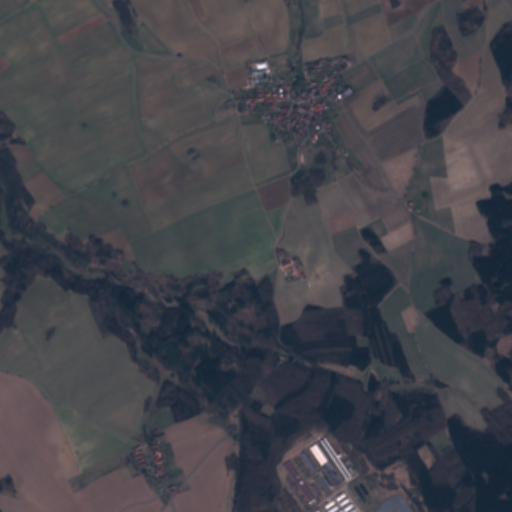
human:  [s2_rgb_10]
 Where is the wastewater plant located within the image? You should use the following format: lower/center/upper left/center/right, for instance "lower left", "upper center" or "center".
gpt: The wastewater plant is located in the upper center of the image.
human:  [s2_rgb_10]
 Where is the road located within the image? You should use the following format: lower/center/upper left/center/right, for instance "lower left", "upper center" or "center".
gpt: There is no road in the image.